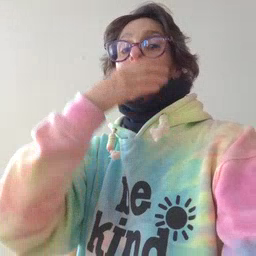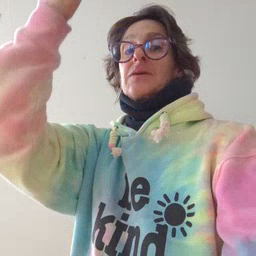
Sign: giraffe